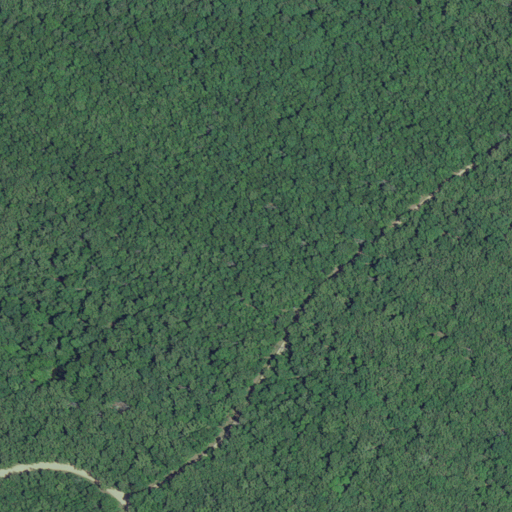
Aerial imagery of mountain in Missouri named Pinhook Hill containing deciduous forest, mixed forest, and open development